Aerial crown-view tile of a tropical tree (Barro Colorado Island, Panama), acquired 20250616:
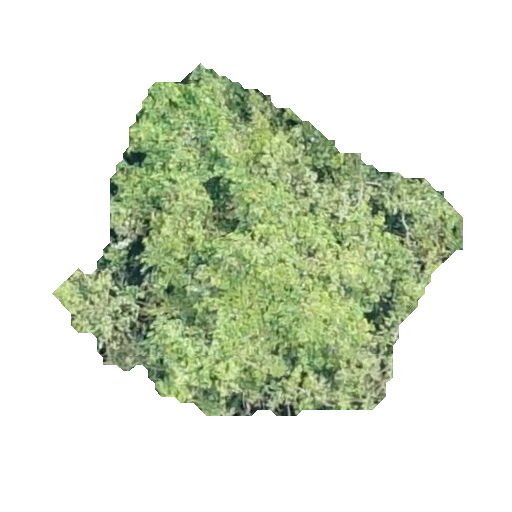
Species: Luehea seemannii
GBIF accepted scientific name: Luehea seemannii
Crown area: 131.742 m²